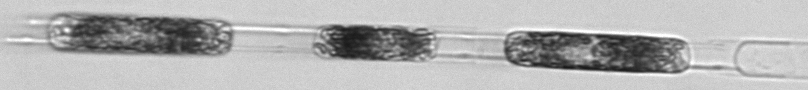
Label: Hemiaulus